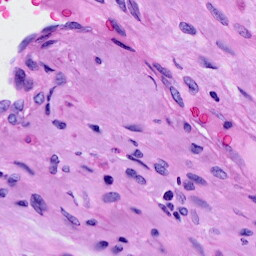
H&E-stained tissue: Cervix